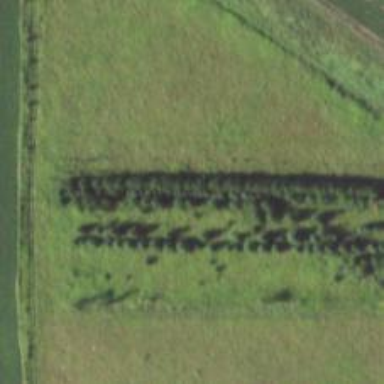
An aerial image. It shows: Row of trees in natural setting.